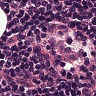
Metastatic tissue present: no